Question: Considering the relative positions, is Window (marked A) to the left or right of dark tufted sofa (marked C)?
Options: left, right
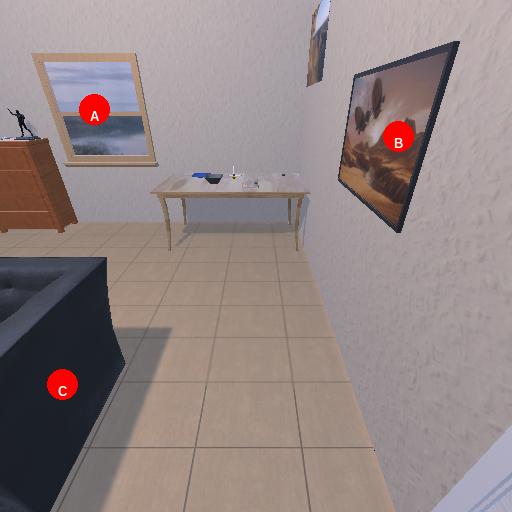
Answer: left